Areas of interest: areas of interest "Northeastern University Liu Changchun Stadium"
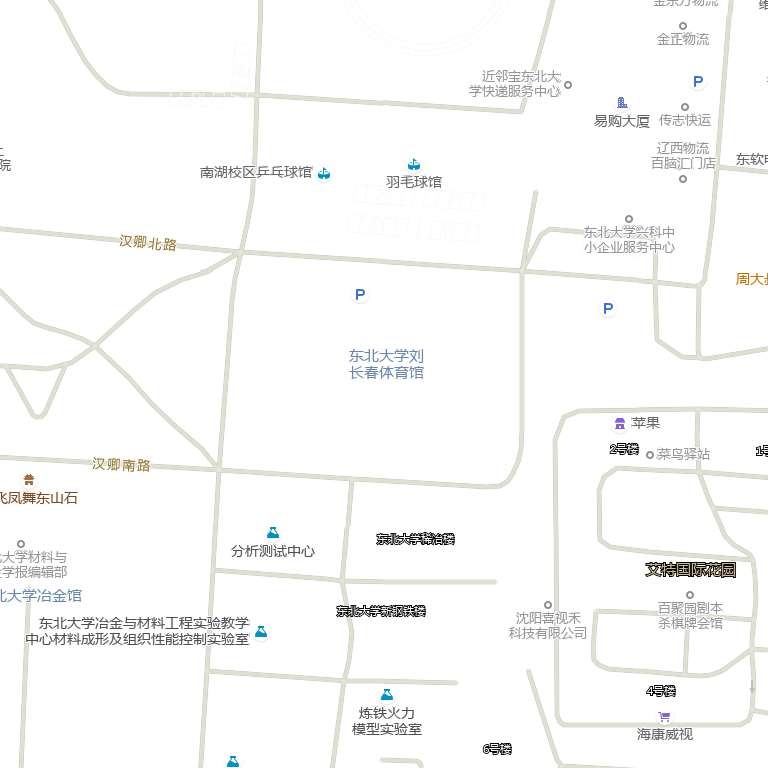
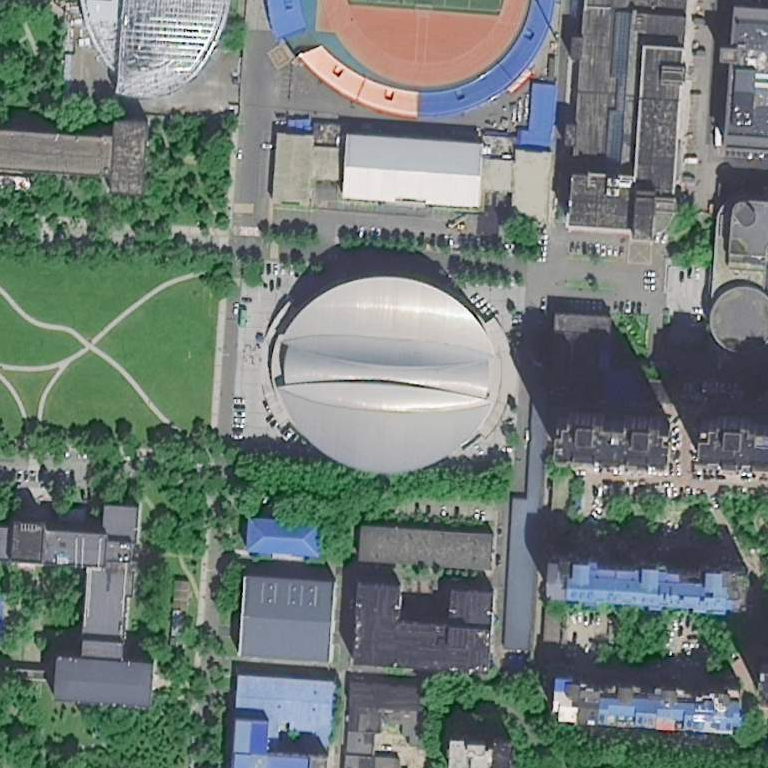